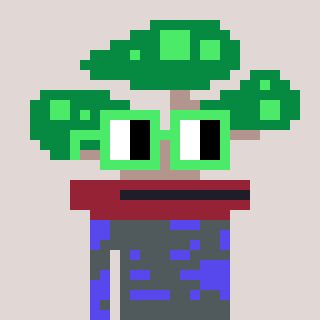
a pixel art character with square light green glasses, a bonsai-shaped head and a computerblue-colored body on a warm background